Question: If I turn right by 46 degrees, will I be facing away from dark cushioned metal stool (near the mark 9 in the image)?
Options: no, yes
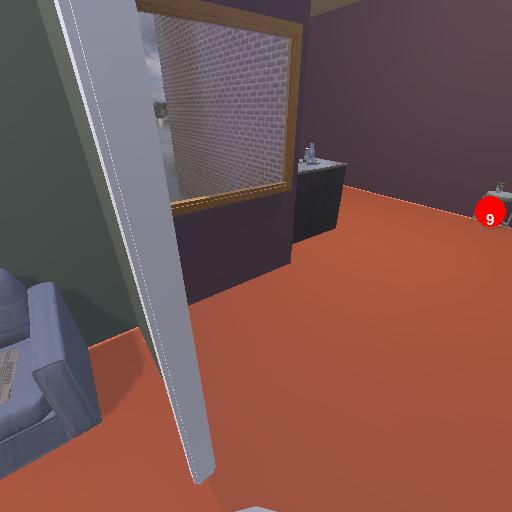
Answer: no